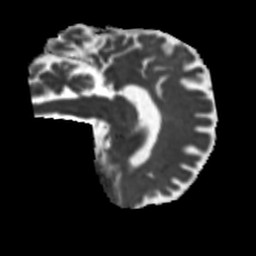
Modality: MD
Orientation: sagittal
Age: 54
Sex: male
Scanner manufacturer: siemens
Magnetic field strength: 3 T
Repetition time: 5.25 s
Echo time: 0.08 s